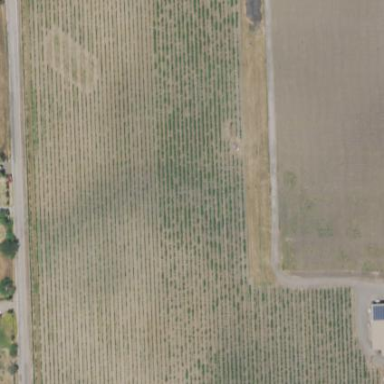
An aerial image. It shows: Vineyard where grapes are grown.